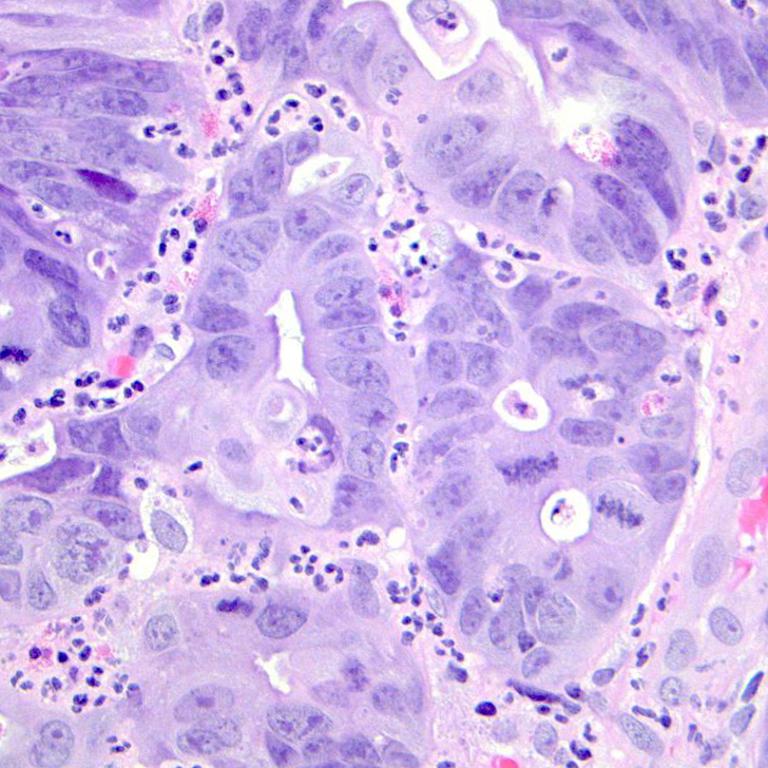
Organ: colon
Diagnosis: adenocarcinomas